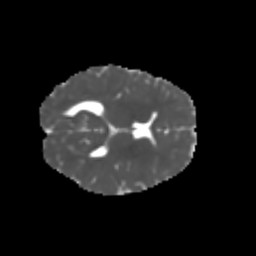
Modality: MD
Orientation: axial
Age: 7
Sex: female
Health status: healthy